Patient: sex M, age 26
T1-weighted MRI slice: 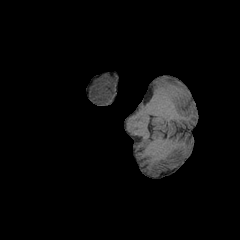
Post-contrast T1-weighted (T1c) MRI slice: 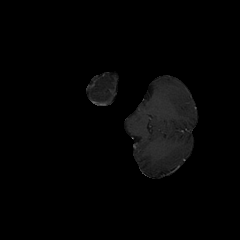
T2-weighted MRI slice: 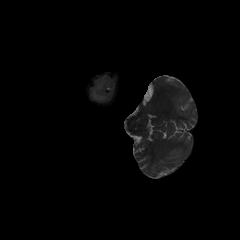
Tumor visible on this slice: no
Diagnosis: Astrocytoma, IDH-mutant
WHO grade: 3